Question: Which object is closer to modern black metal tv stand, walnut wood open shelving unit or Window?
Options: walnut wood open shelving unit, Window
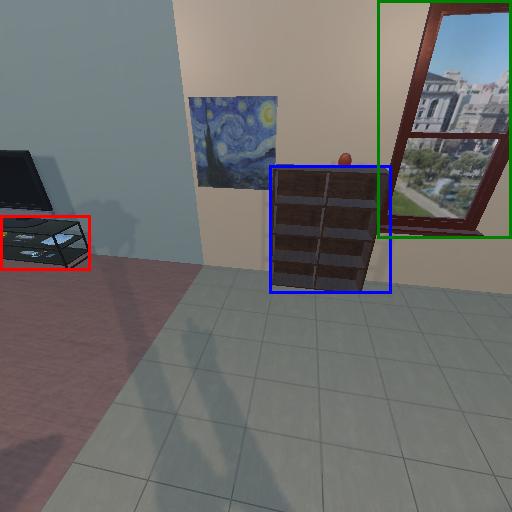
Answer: walnut wood open shelving unit